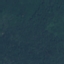
Land use / land cover: Forest